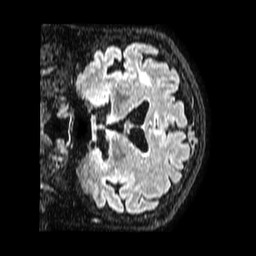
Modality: FLAIR
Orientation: coronal
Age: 56
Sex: female
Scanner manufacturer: philips
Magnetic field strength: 1.5 T
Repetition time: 4.8 s
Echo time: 0.3 s